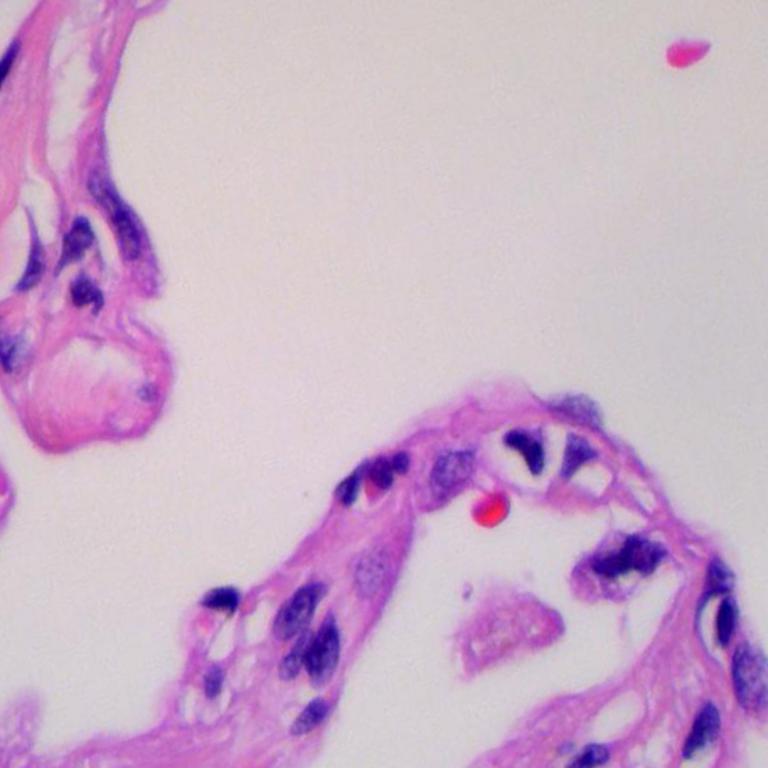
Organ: lung
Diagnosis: benign